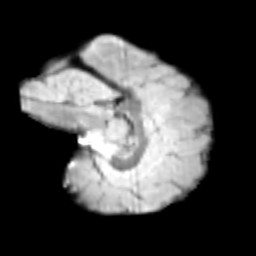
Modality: T2w
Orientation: sagittal
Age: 9
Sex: female
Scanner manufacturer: siemens
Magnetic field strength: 3 T
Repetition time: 3.8 s
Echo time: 0.07 s